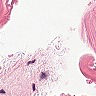
Metastatic tissue present: no